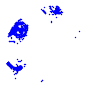
Particle: kaon